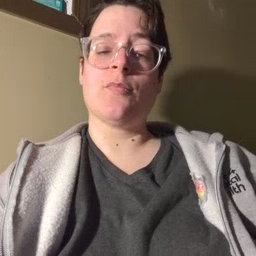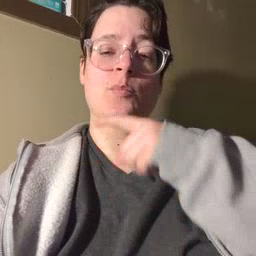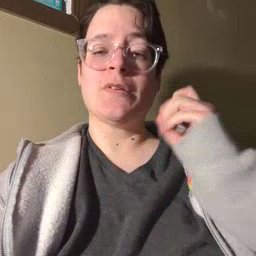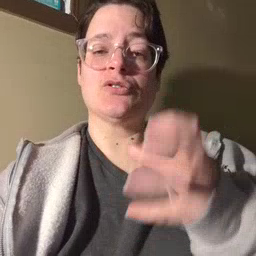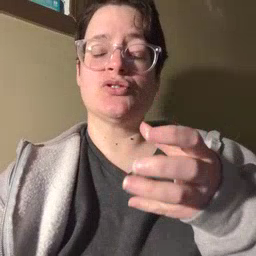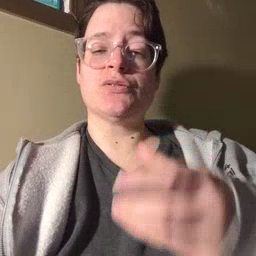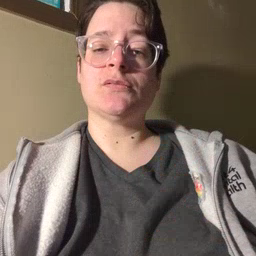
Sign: dryer